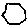
Label: hexagon